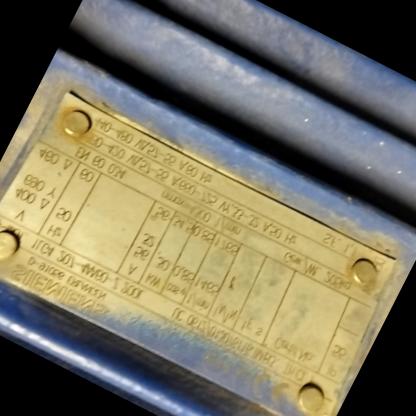
Klasa: tabliczka-znamionowa